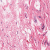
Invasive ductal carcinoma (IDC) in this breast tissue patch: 0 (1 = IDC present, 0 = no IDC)